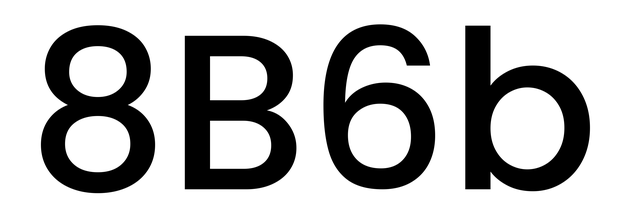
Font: Poppins-Medium